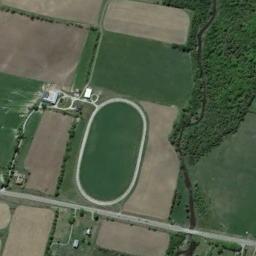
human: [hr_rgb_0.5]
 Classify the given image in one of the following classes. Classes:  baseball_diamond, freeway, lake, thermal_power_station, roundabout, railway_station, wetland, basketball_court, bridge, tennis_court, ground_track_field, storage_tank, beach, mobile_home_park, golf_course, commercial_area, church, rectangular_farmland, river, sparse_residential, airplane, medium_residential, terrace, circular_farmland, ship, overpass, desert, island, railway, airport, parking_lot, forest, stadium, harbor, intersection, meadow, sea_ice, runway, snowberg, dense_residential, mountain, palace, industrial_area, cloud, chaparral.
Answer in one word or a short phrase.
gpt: ground_track_field